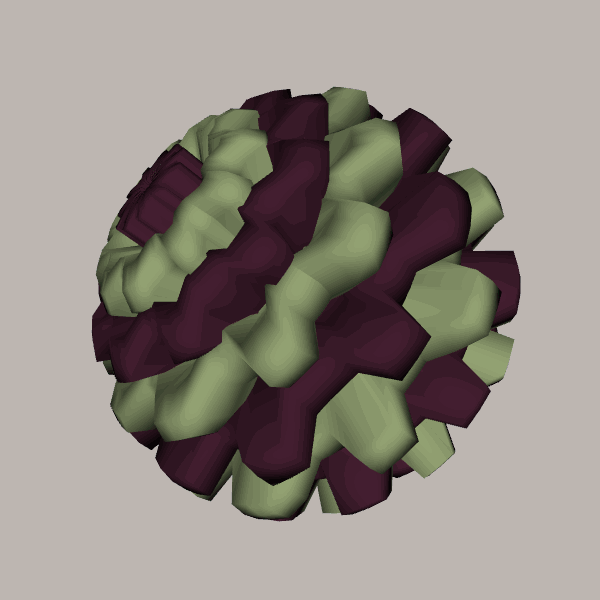
Background: light